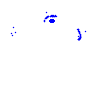
Particle: pion